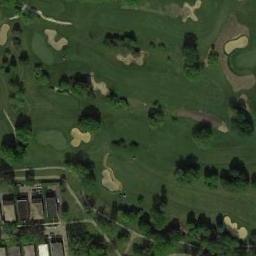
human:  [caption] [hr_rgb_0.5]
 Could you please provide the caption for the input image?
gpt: The golf course has some putting greens, Fairways, Roads, Barrier trees and sandpits and lots of houses arranged neatly are next to the golf course .

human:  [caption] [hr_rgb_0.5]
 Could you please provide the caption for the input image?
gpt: There are a few bunkers and a few paths on a large green lawn on the golf course with many trees and several buildings .

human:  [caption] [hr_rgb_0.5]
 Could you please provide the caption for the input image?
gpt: There are two large bunkers and two paths .

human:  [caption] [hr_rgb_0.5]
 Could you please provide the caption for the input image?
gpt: Many buildings are beside the golf course .

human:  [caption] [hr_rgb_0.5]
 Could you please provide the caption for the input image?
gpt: There are some bunkers on the golf course with some buildings beside .